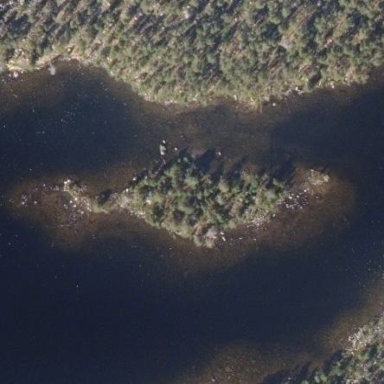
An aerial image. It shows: Islet.